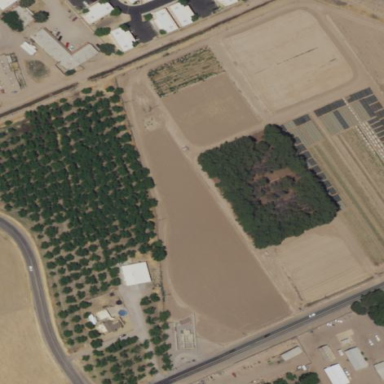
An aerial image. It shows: Orchard.